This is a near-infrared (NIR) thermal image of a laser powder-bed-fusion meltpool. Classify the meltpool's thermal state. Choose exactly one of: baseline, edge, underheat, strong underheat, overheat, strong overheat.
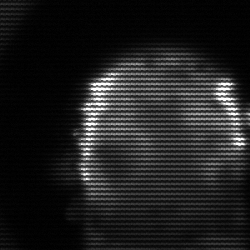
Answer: baseline